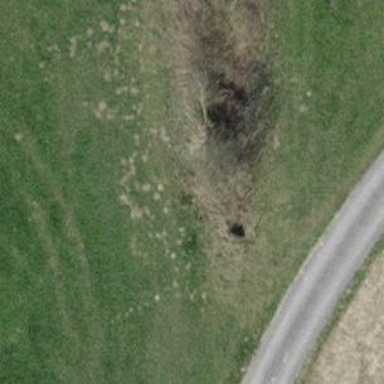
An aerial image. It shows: Culvert tunnel.